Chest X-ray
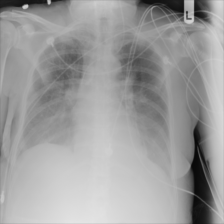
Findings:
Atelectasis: negative
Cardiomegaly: negative
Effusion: positive
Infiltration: negative
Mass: negative
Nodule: negative
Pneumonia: negative
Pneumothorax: negative
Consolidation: negative
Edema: negative
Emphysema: negative
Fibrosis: negative
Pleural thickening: negative
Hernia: negative